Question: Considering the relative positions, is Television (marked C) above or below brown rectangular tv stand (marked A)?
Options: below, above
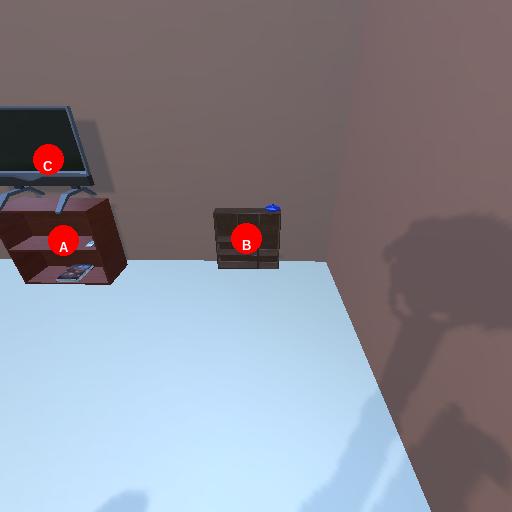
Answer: below